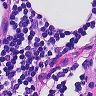
Metastatic tissue present: no